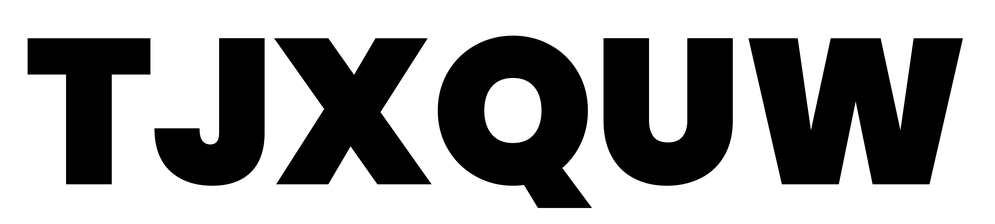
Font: Poppins-Black